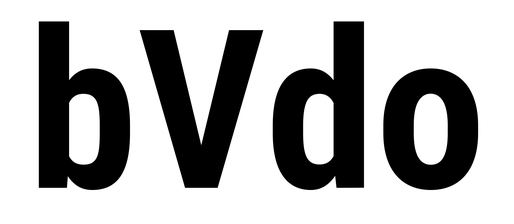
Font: Roboto_Condensed_Bold